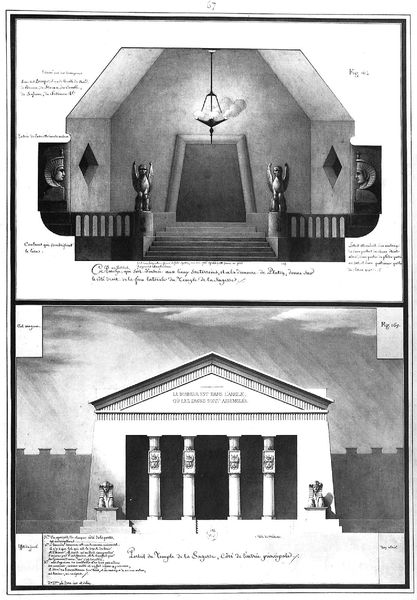
Titel: “Architecture Civile”
Künstler: Jean Jaques Lequeu
Schlagwörter: feuer, flügel, weiß, grau, lampe, licht, nacht, schwarz, skizze, säulen, zeichnung, gebäude, haus, zaun, schrift, ansicht, fassade, mauer, treppe, büste, schnitt, seite, text, beschriftung, buchseite, statuen, tempel, sphinx, ägypten, bauzeichnung, pharao, sphinxe